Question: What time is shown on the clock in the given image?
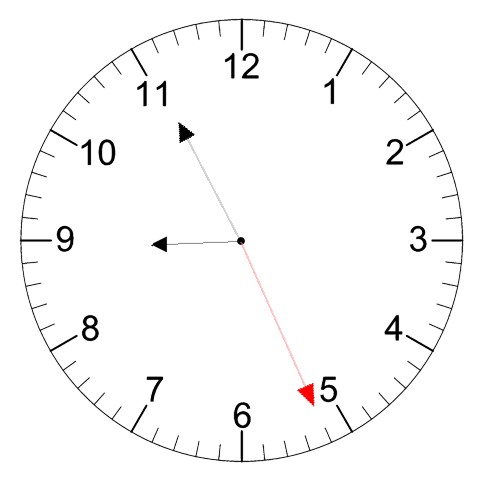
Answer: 08:55:26